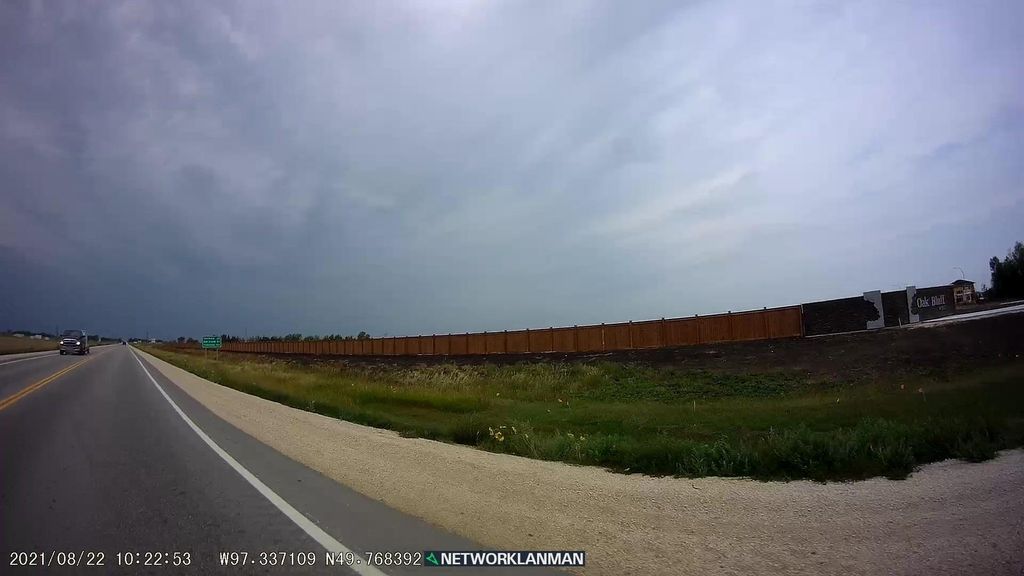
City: winnipeg